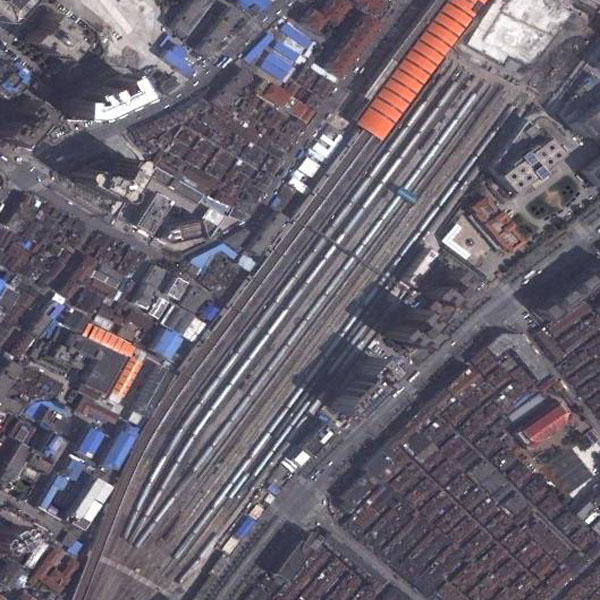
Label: railwayStation